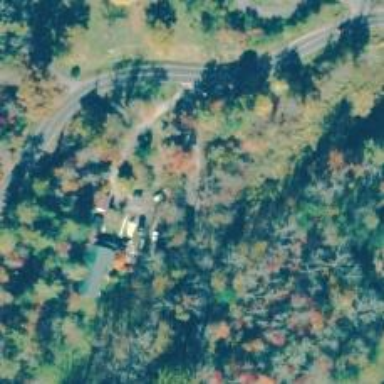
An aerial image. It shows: Driveway leading to service road.